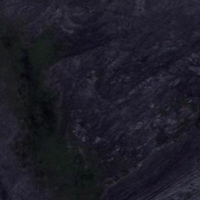
EUNIS habitat code: 48
Species observed at this site:
Oxalis acetosella